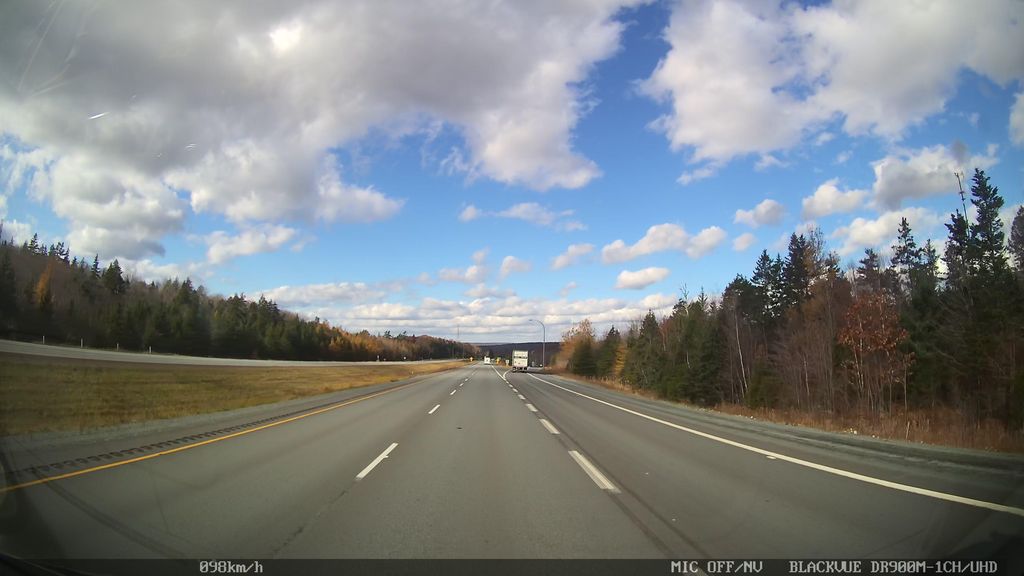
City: halifax